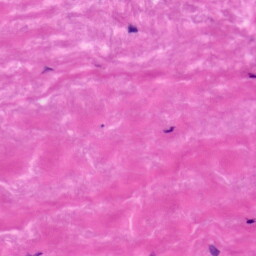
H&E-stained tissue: Tonsil